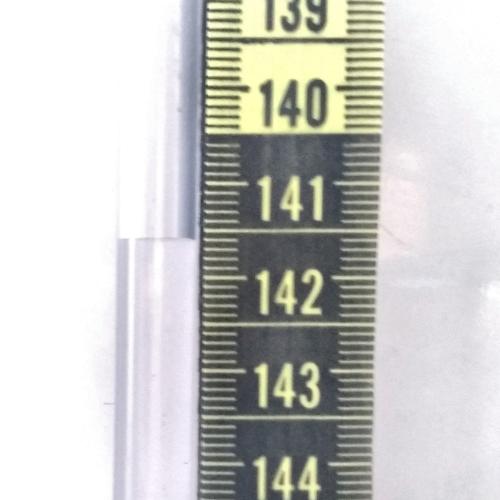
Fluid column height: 141.6 cm